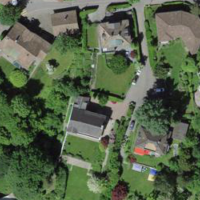
EUNIS habitat code: 55
Species observed at this site:
Vicia sepium